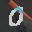
Label: 0